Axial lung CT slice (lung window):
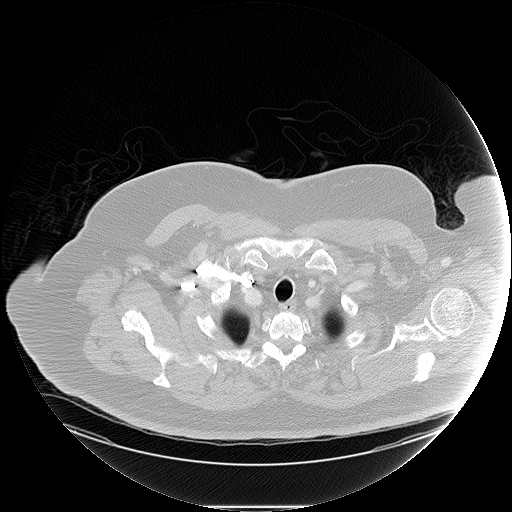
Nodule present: no